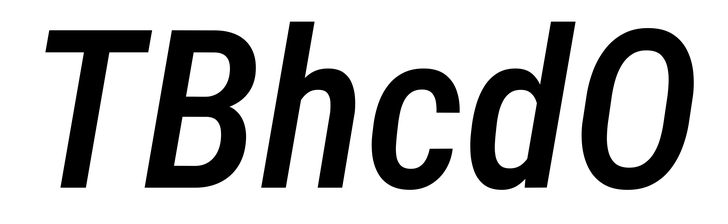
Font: Roboto-Italic_Condensed_Medium_Italic